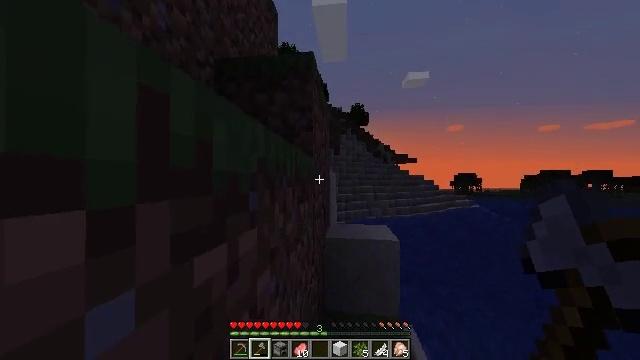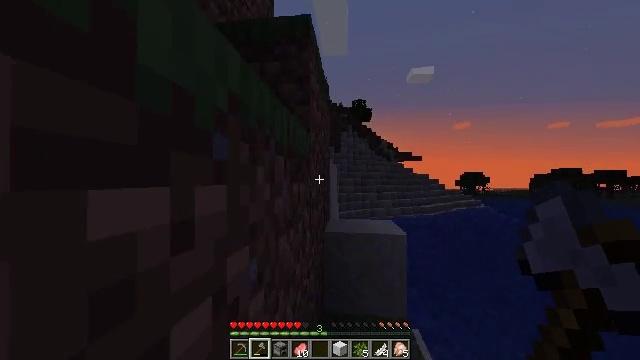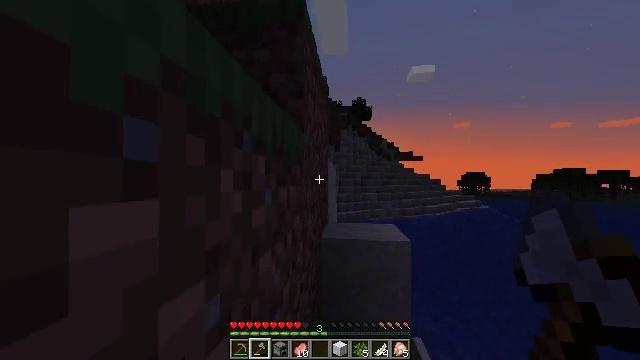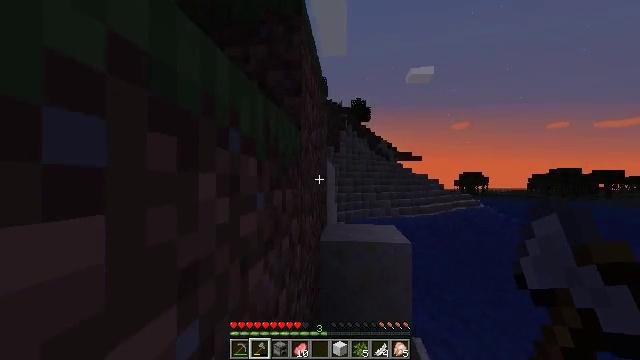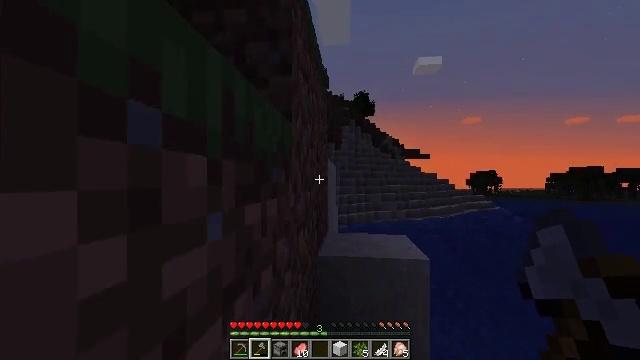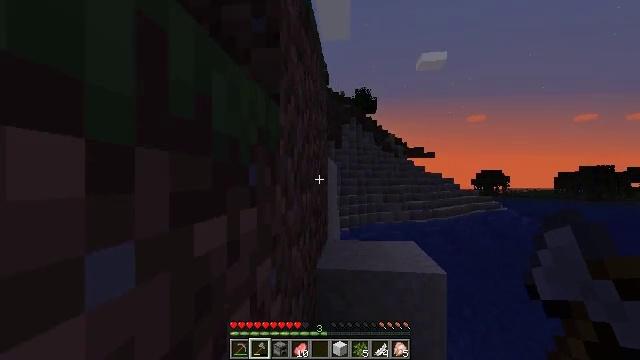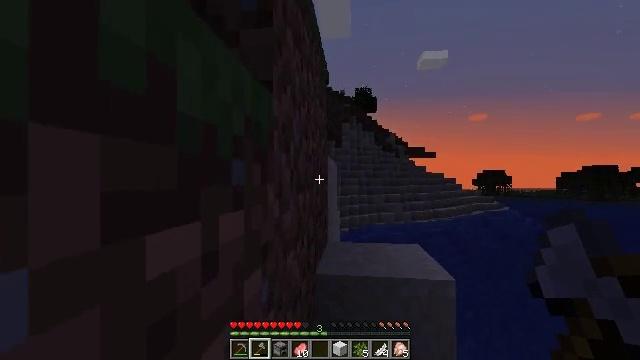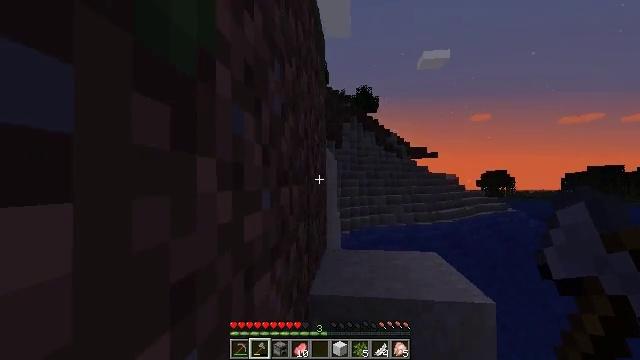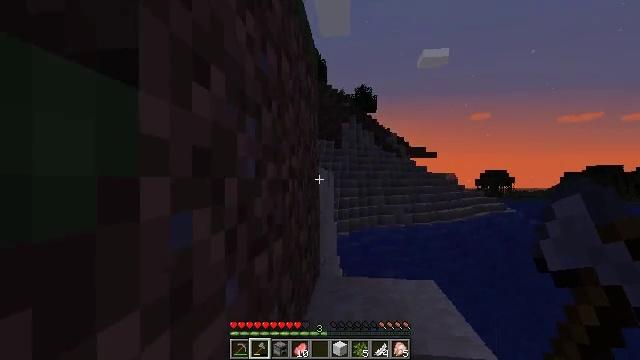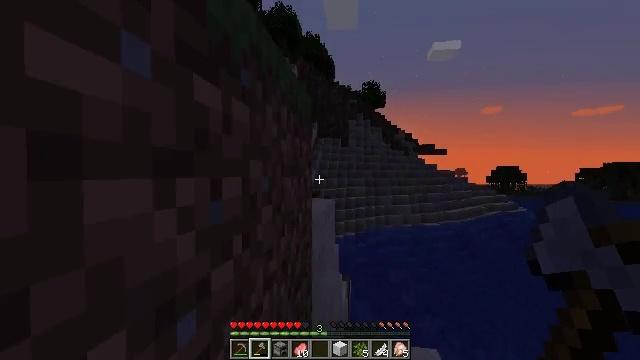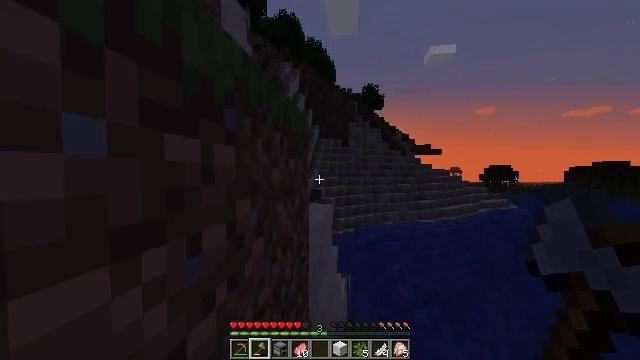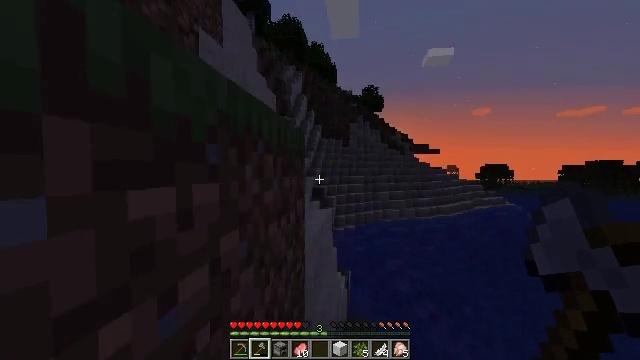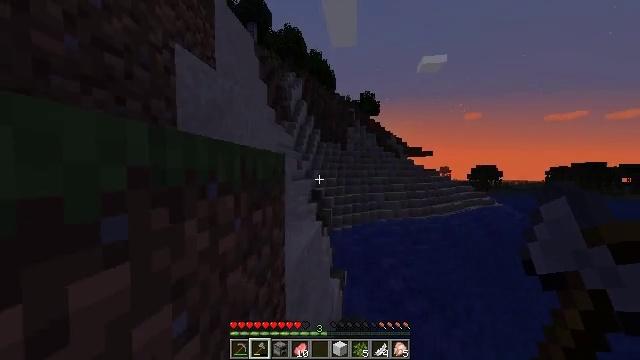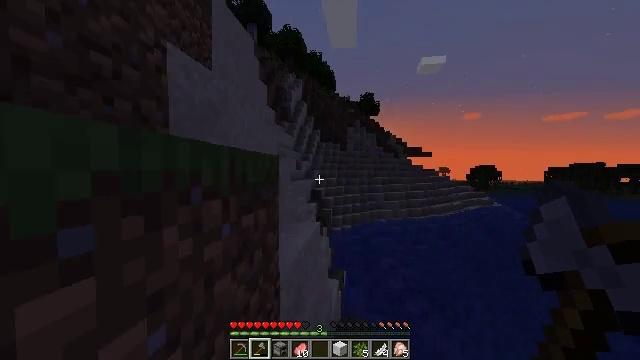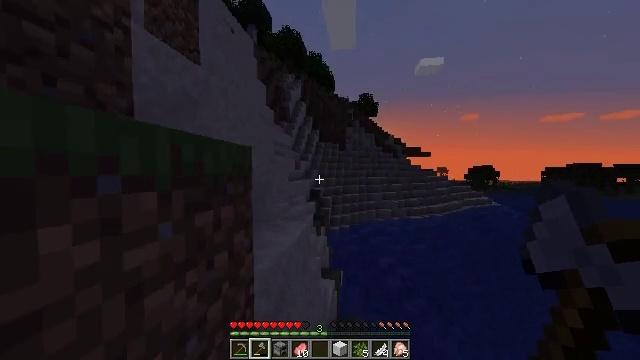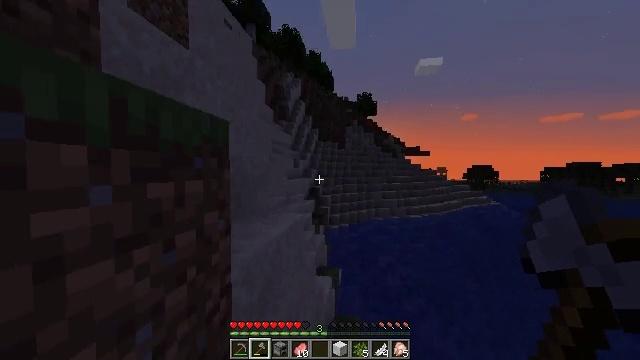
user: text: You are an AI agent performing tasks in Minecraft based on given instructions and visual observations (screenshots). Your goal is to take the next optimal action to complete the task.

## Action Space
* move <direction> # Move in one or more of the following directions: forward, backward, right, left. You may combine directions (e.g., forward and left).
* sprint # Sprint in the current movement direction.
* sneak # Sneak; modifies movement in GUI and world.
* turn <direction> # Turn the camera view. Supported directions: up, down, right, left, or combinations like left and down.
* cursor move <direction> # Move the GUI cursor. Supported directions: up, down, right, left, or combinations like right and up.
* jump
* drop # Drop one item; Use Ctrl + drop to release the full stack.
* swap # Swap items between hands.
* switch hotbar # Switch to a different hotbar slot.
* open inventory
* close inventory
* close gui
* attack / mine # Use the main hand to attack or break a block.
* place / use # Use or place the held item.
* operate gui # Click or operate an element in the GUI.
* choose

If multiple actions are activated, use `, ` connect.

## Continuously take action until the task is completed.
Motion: motion action
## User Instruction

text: Smelt a cooked salmon using the furnace.
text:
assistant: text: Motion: move forward, sprint
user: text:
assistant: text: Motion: move forward, sprint
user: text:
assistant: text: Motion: move forward, sprint
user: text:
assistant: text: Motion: move forward, sprint
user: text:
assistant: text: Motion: move forward, sprint
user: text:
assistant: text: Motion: move forward, sprint
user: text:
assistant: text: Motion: move forward, sprint
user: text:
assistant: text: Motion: move forward and move right, sprint, jump
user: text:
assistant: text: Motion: move forward and move right, sprint, turn left and down, jump
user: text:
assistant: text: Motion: move forward and move right, sprint, jump
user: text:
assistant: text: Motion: move forward and move right, sprint, jump
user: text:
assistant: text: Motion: move forward and move right, sprint
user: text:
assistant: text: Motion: move forward and move right
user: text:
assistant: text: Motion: no_op
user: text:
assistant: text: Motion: no_op
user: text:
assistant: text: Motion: turn left
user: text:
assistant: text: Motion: sneak, turn left and up
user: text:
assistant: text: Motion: sneak, turn left and up
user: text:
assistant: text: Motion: sneak, turn left
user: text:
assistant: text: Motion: sneak
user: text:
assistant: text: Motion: sneak
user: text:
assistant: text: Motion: sneak
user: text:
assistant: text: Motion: sneak
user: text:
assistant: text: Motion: sneak
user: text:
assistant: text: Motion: sneak, turn up
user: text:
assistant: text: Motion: sneak, turn up
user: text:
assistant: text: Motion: sneak, turn up
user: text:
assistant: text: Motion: sneak, turn up
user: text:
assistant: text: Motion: sneak, turn right and up
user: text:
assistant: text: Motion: turn up